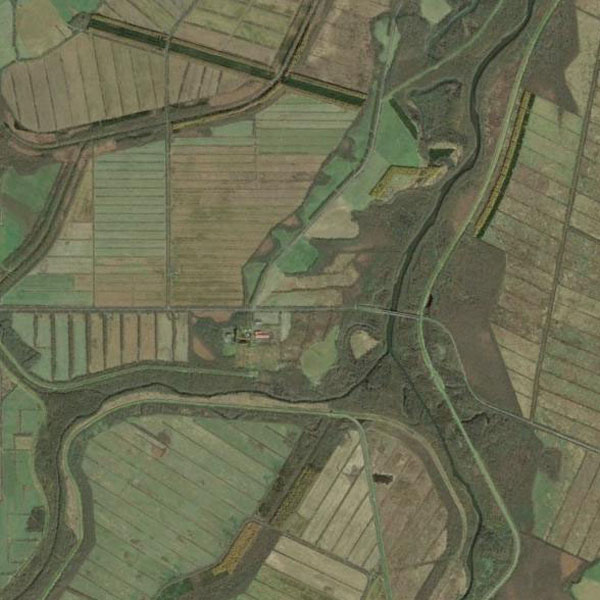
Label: Farmland